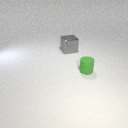
small green rubber cylinder in front of large gray metal cube